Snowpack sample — Buffalo Mountain, Silverthorne, Colorado, USA (1/25/25, 10:11 AM MST)
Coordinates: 39.6222, -106.1139
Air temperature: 22 °F
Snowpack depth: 110 cm
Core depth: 10 cm
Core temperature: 46.4 °F
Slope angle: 12°, slope face: 102°
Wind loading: high
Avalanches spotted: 0
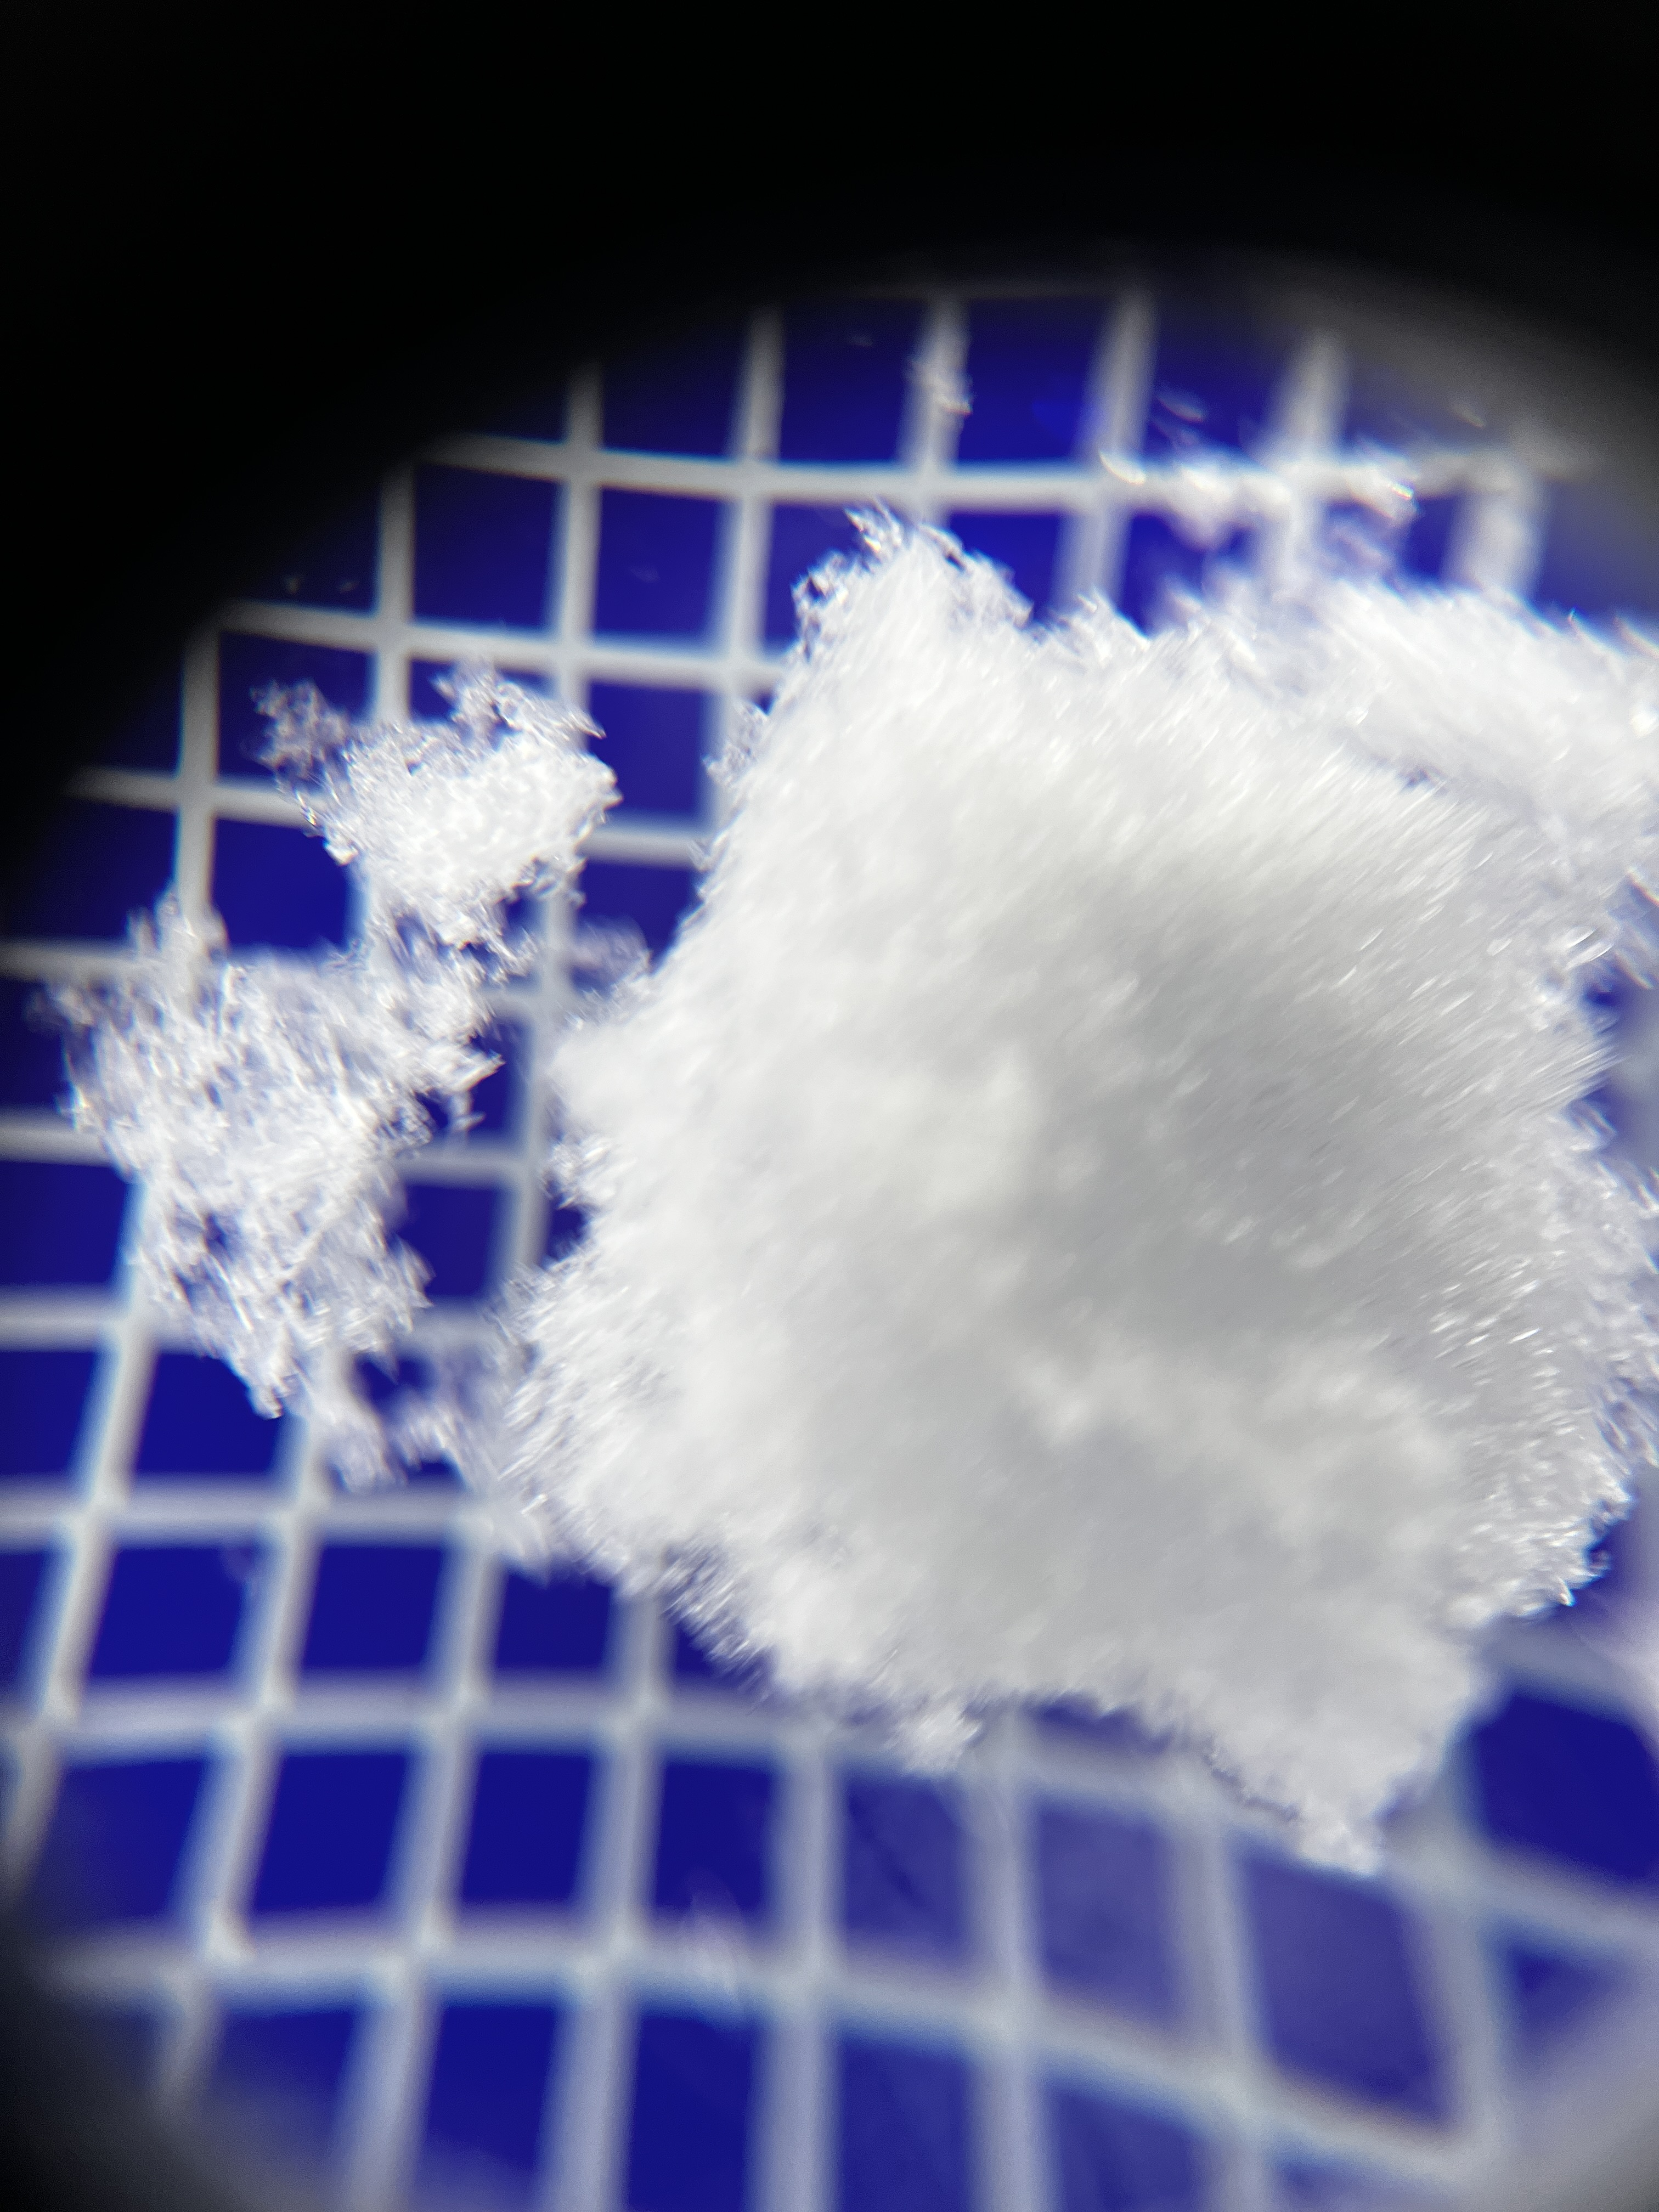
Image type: magnified_profile
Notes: No avalanches nearby, collected on the outskirts of a fire break 15 meters from the treeline, on way to Buffalo and Red Mountain